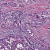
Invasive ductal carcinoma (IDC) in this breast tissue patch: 1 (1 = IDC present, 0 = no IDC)